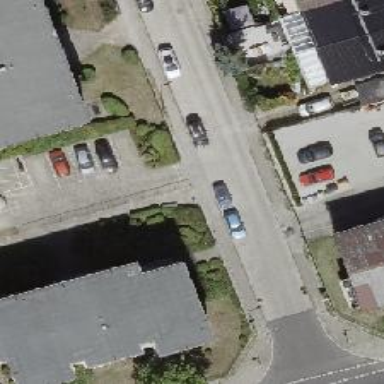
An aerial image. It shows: Residential concrete road with sidewalks on both sides.